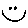
Label: smiley face